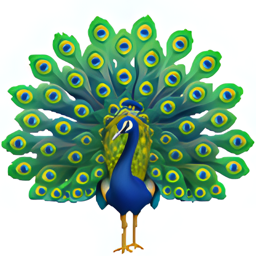
Name: peacock
Emoji: 🦚
Group: Animals & Nature
Sub-group: animal-bird